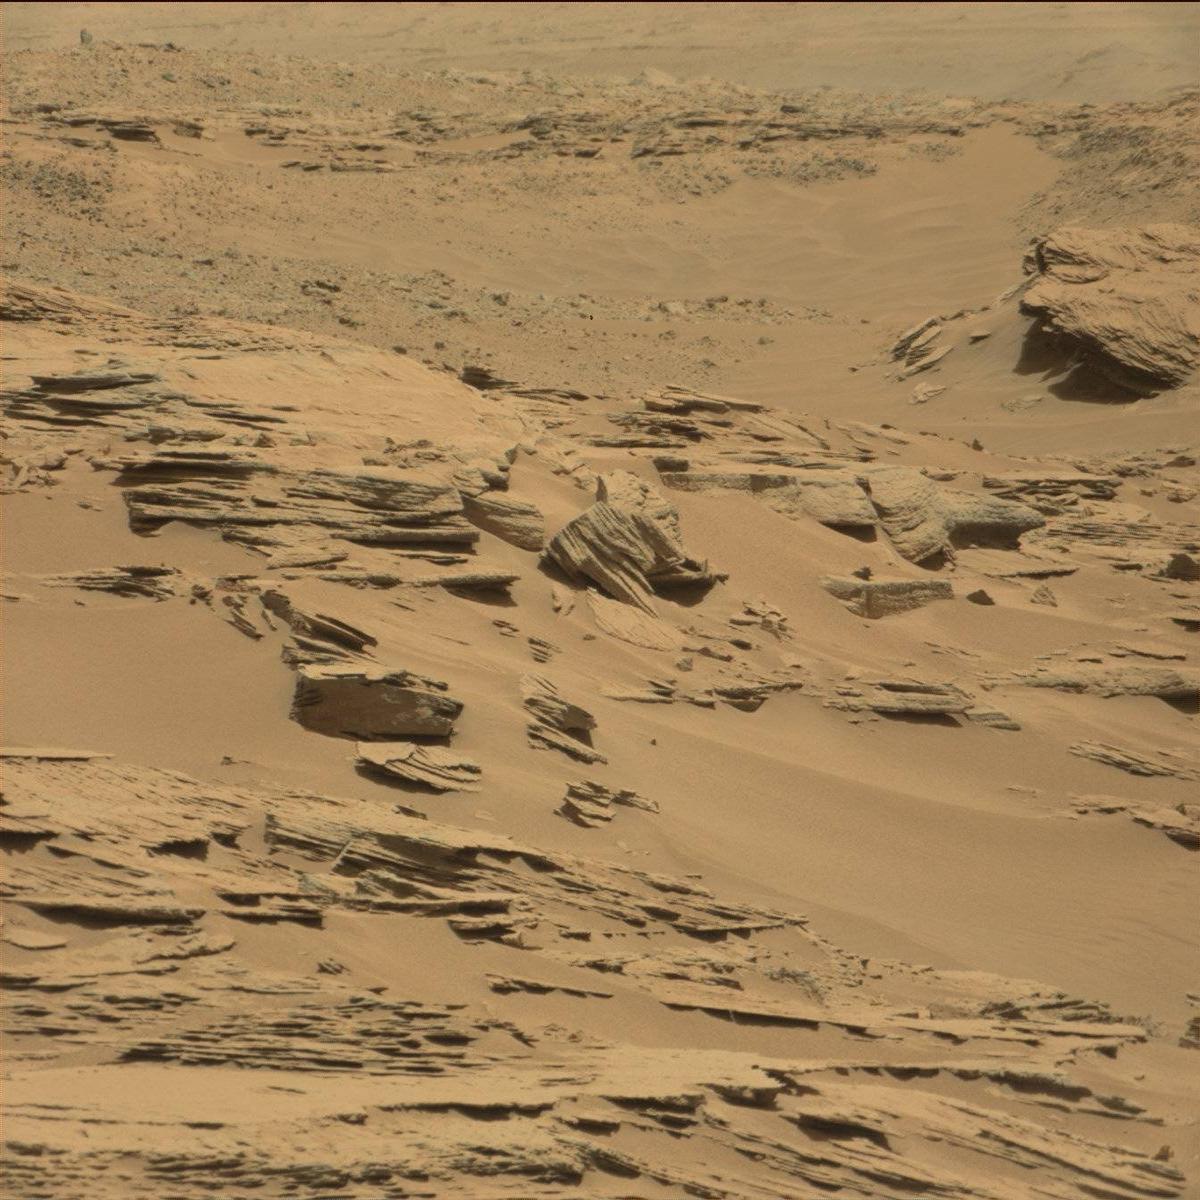
Terrain classes present: Bedrock, Ridge, Sand / Soil